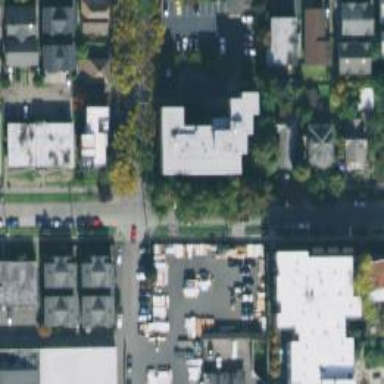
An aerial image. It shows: Residential road with separate sidewalk.